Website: crate-barrel
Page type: newsletter-management
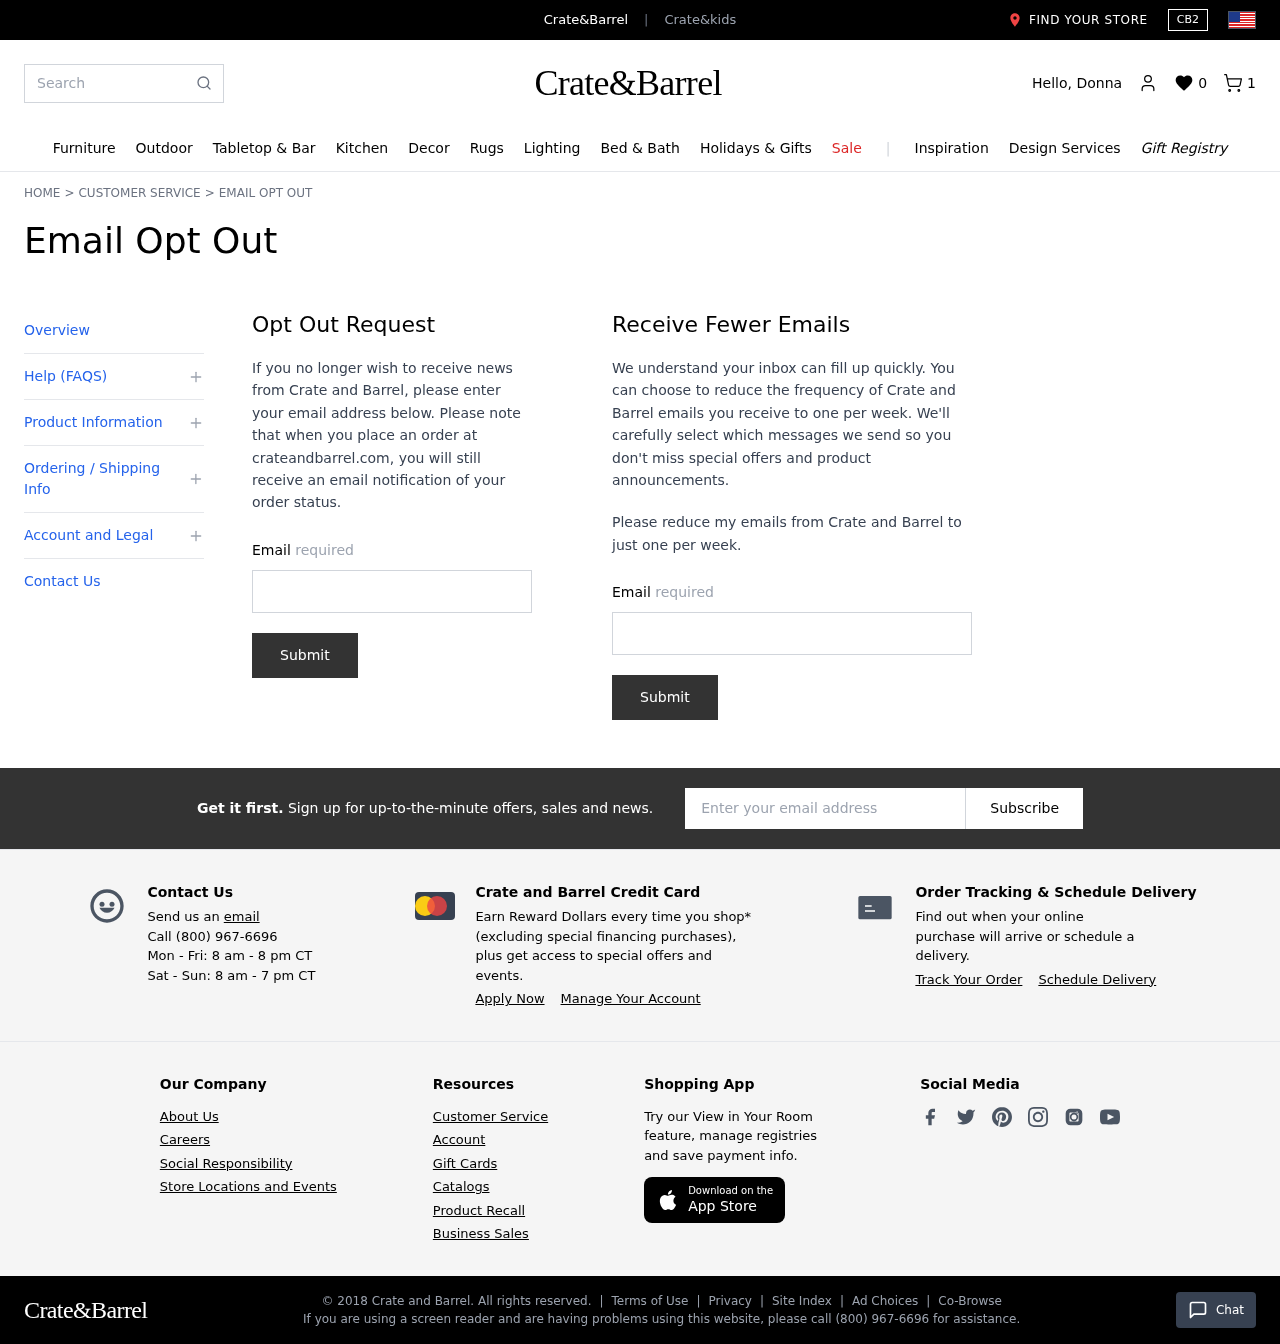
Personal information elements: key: PII_EMAIL
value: donna_hunter@hotmail.com
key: PII_EMAIL2
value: donna_hunter@hotmail.com
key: PII_EMAIL3
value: donna_hunter@hotmail.com
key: PII_FIRSTNAME
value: Donna
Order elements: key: ORDER_NUM_ITEMS
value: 1
Search elements: key: HEADER_SEARCH
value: Search
Other elements: key: WISHLIST_COUNT
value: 0